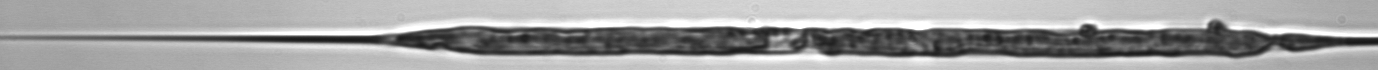
Label: Rhizosolenia